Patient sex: M
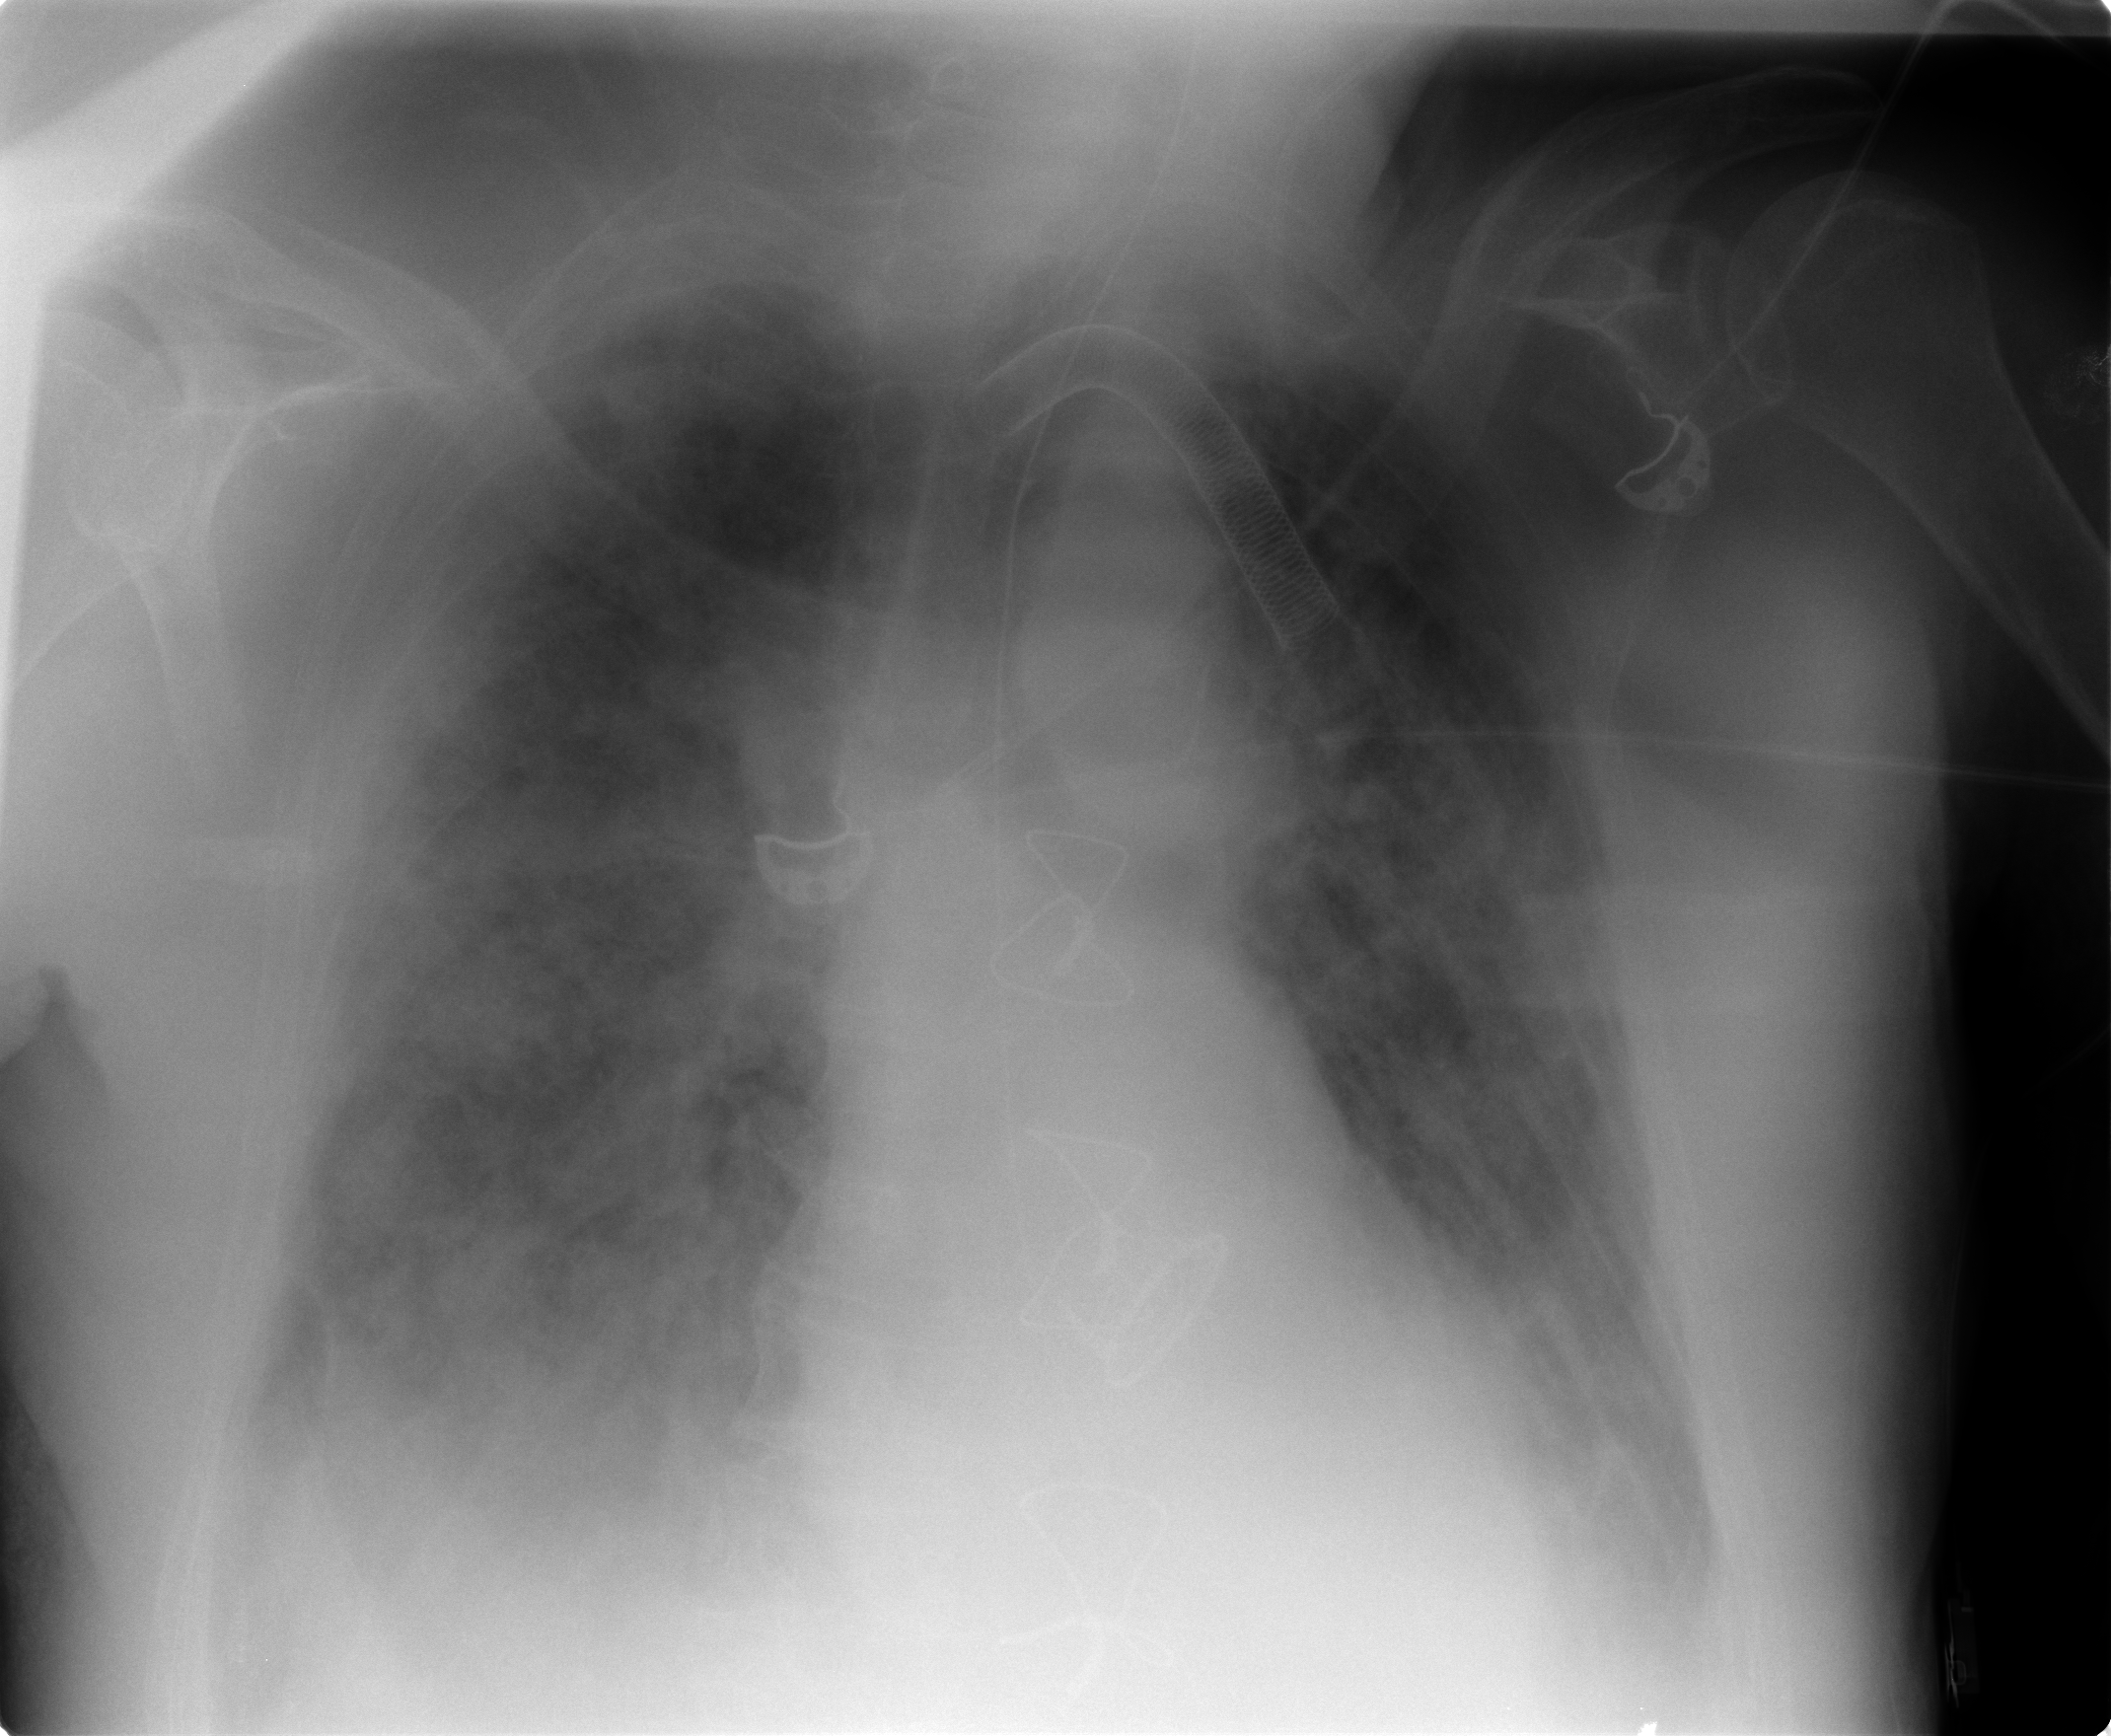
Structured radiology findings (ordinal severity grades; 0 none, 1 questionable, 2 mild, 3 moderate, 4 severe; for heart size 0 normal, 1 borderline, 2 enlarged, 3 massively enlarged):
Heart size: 0
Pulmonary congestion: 2
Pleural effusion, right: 2
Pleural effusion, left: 2
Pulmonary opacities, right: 3
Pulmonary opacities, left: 3
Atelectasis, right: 3
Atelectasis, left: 2